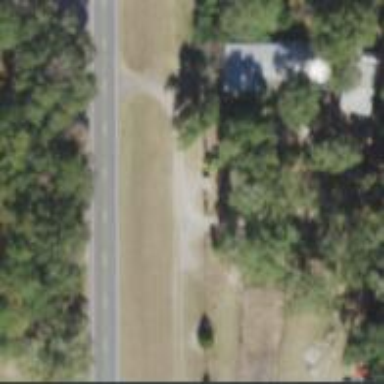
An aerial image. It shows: Driveway leading to service road.